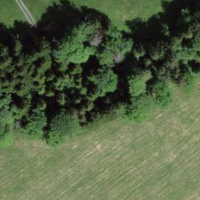
EUNIS habitat code: 41
Species observed at this site:
Teucrium scorodonia